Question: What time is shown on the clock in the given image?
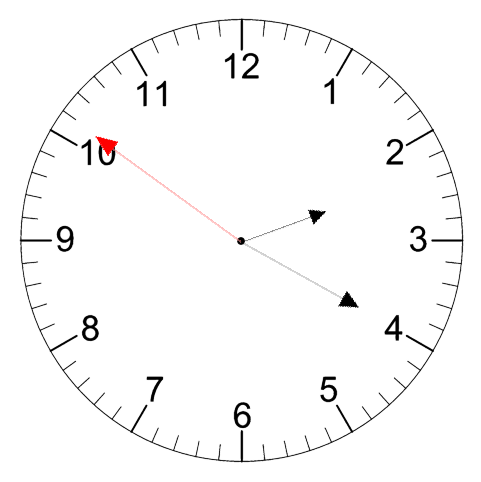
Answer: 02:19:51